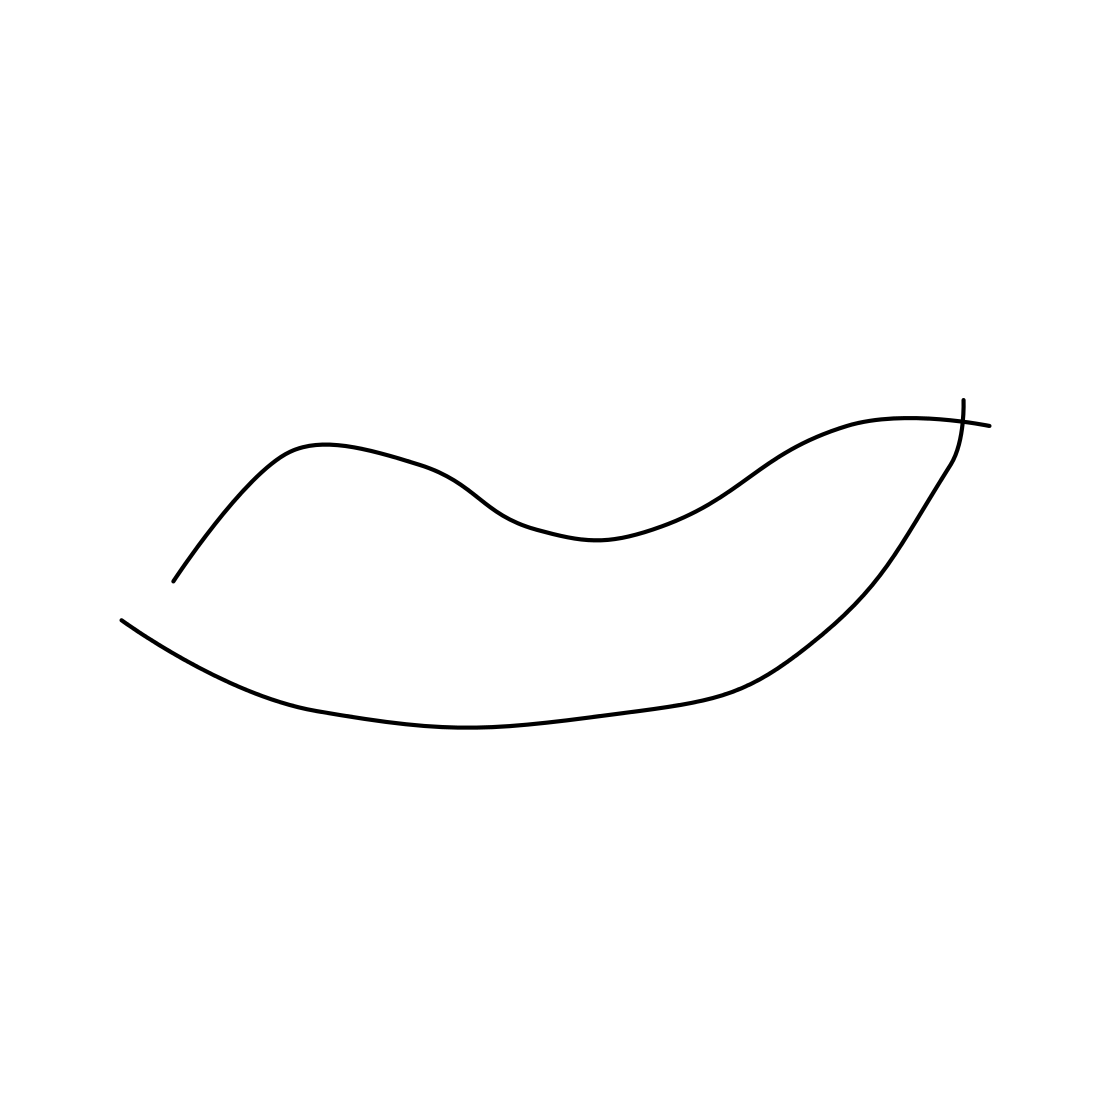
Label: mouth